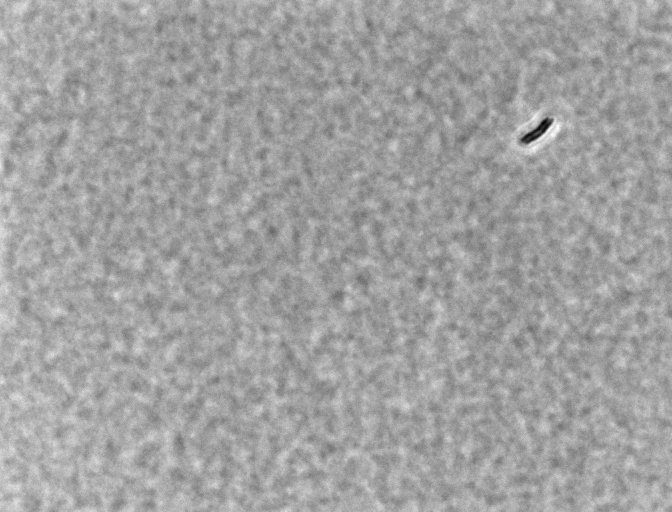
Bacillus coagulans